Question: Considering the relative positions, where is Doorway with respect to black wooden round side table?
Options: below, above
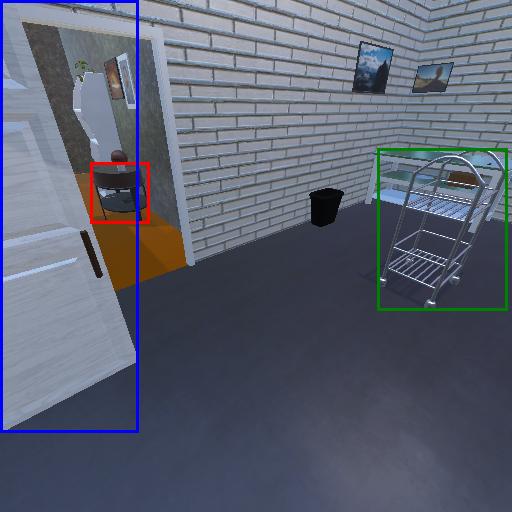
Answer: below